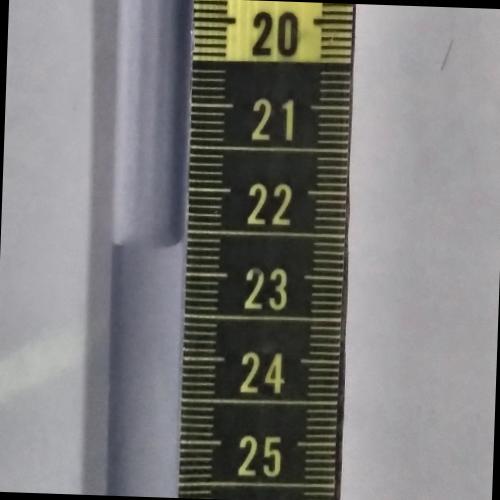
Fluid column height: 22.7 cm